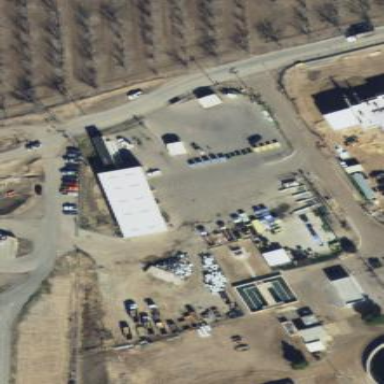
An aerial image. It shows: Recycling center.